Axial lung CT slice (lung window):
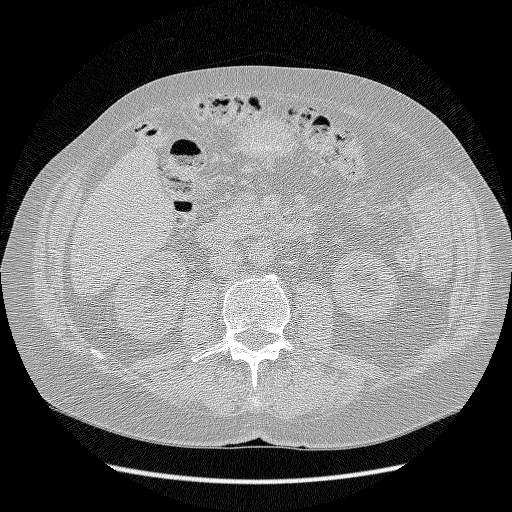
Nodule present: no